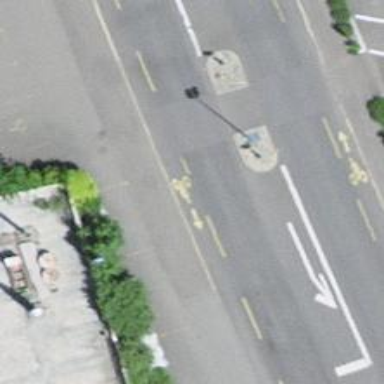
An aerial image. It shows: Unmarked crossing with pedestrian island.